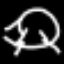
Label: frog